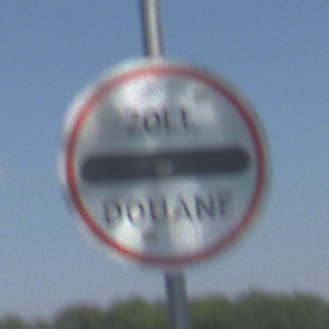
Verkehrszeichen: Zollstelle
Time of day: Midday
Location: Outdoor (Nature)
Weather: Clear
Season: NotSpecified
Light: Natural